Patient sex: F
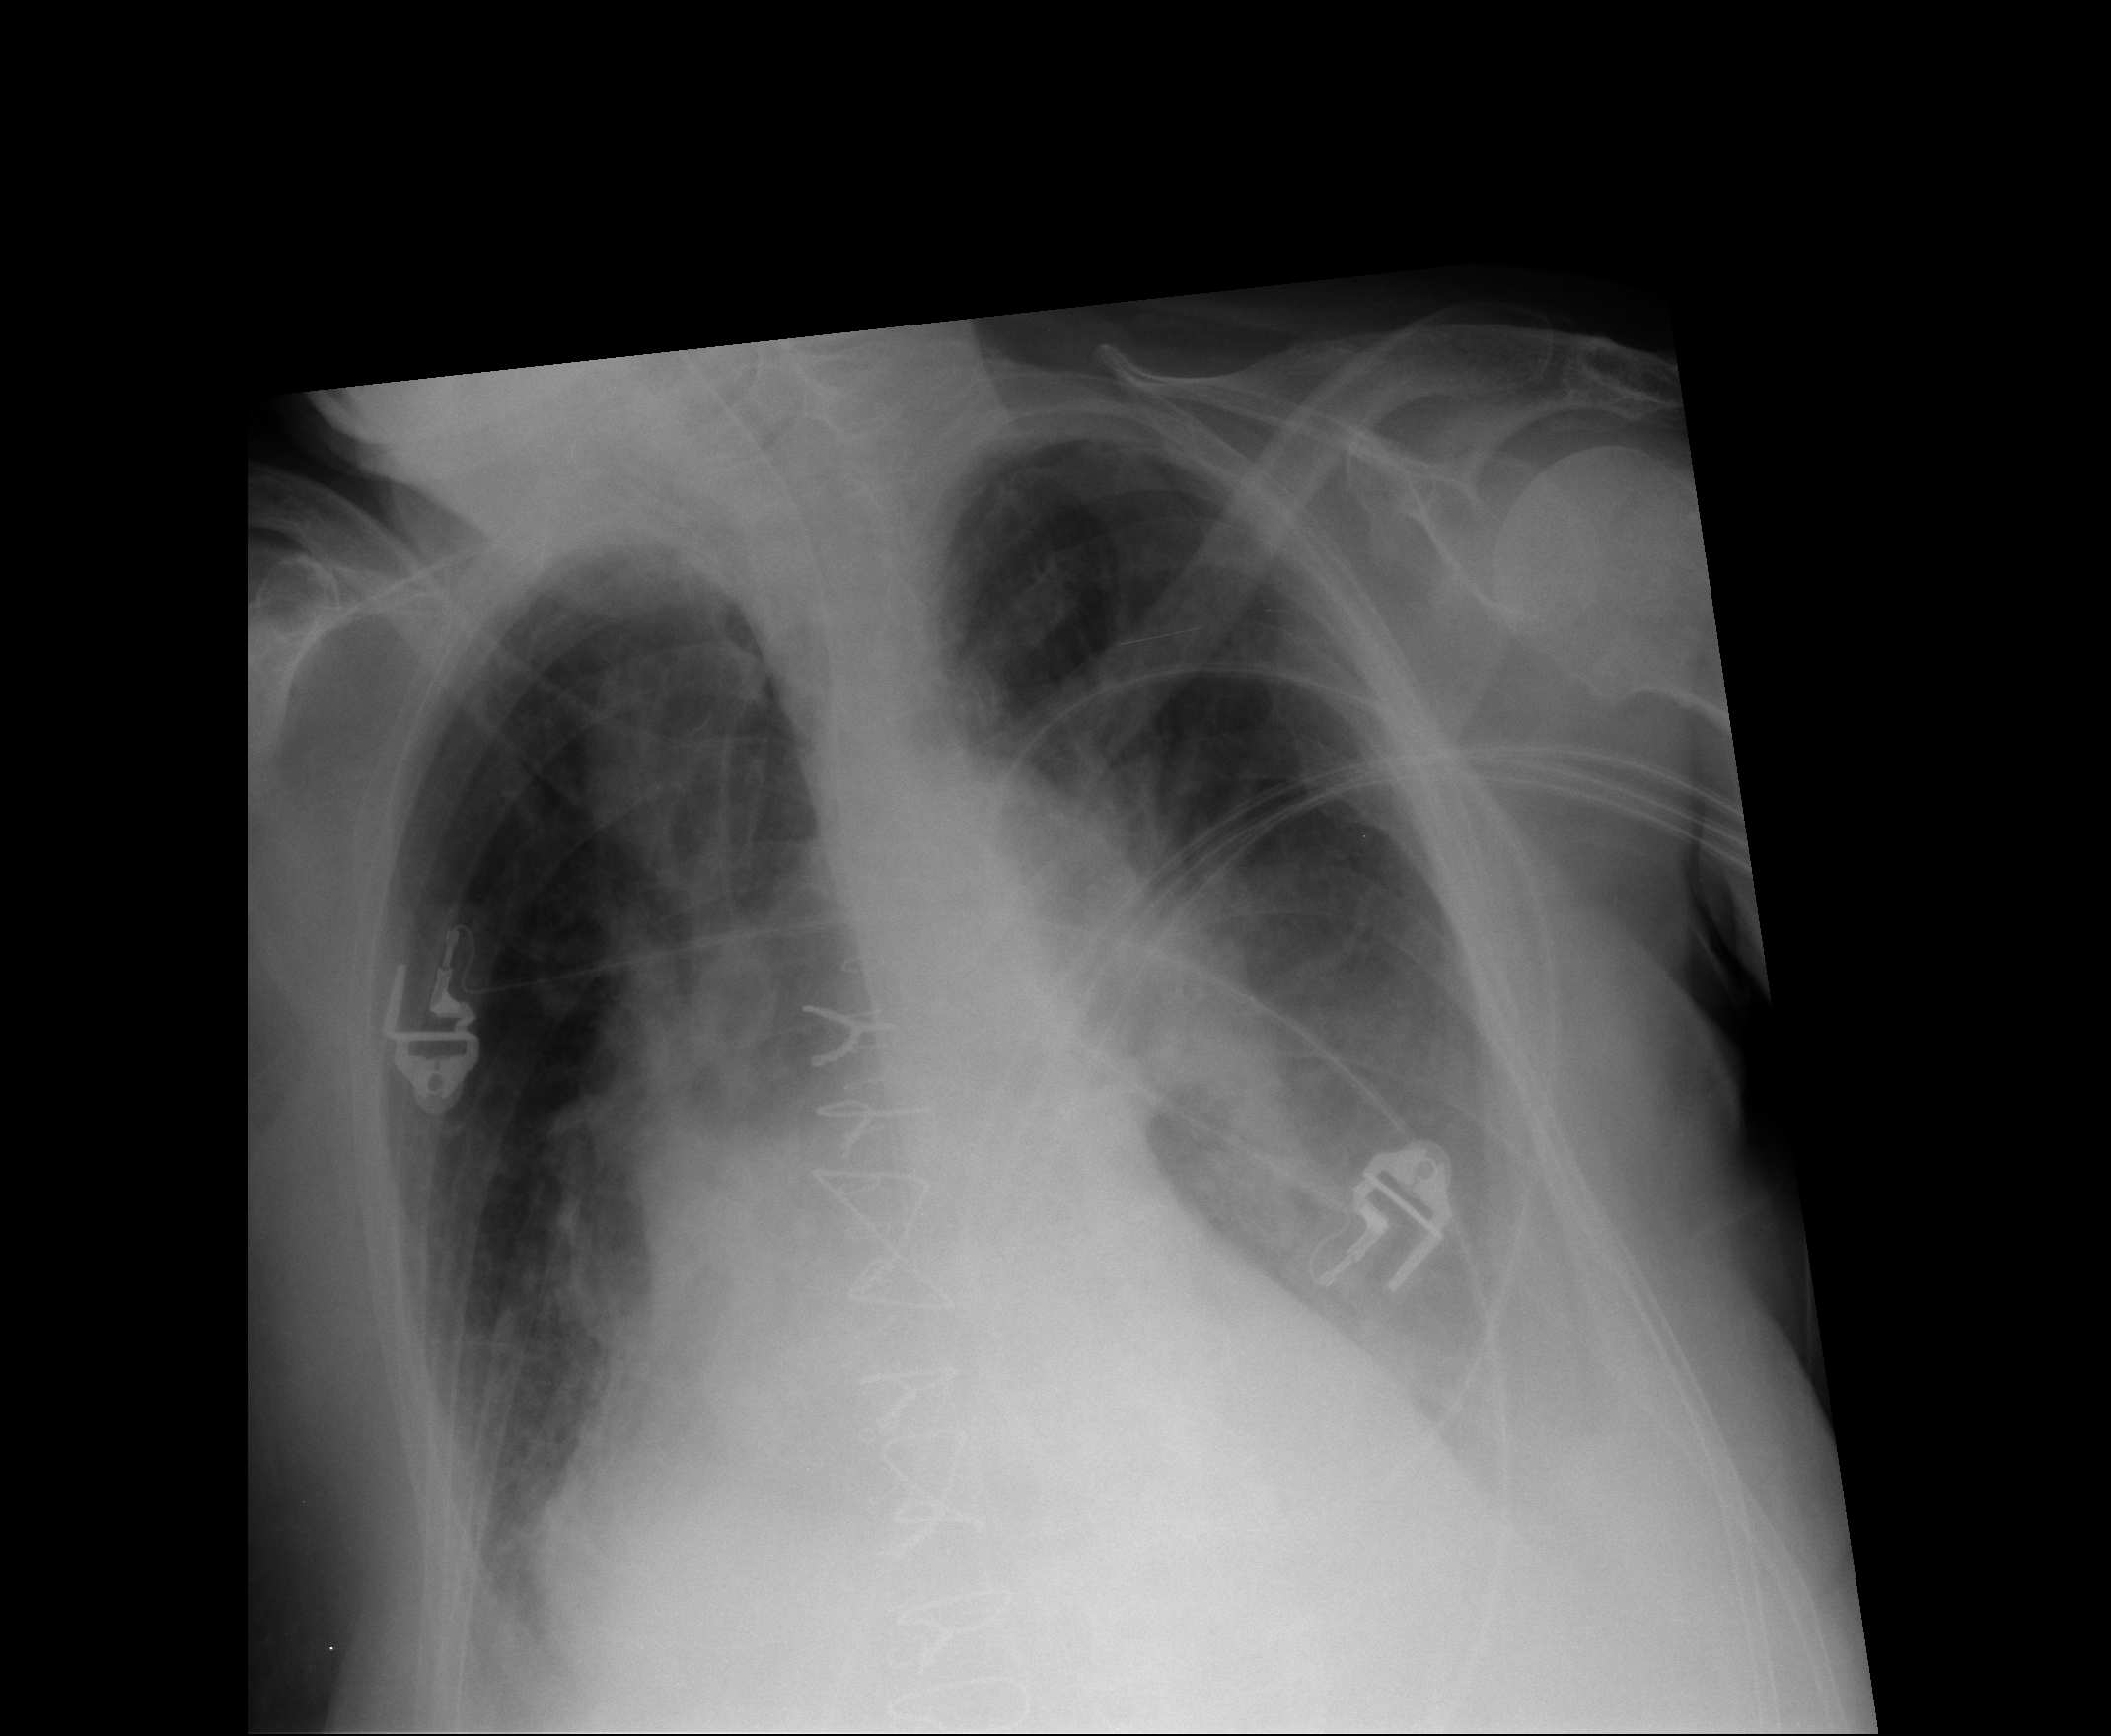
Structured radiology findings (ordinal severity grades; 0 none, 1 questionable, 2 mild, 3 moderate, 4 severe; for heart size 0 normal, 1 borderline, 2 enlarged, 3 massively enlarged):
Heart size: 2
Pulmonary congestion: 3
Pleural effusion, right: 2
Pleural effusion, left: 3
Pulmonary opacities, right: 1
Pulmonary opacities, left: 1
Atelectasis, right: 2
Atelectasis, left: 2